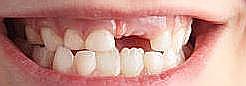
Condition: hypodontia